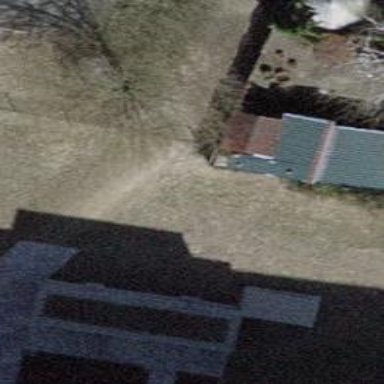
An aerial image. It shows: Gate.